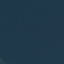
Land use / land cover: SeaLake